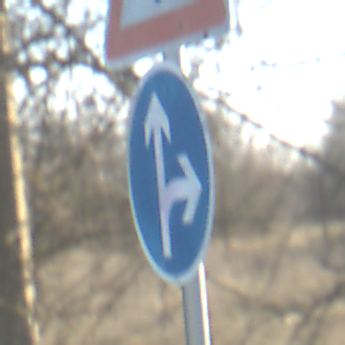
Verkehrszeichen: VorgeschriebeneFahrtrichtungGeradeausOderRechts
Zusatzzeichen oben: Lichtzeichenanlage
Umgebung: Outdoor, Nature
Tageszeit: MorningAfternoon
Wetter: Clear
Licht: Natural
Jahreszeit: NotSpecified
Kontrast: HighContrast